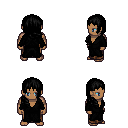
a pixel art fantasy rpg character, male body template, human, dark skin, gray robe, robe skirt, black right-swept hairstyle, four views (front, back, left, right), 2x2 character sprite sheet, small pixel art, hard edges, no anti-aliasing